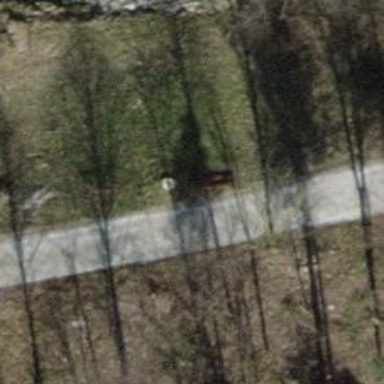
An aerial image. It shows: Bench.